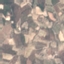
Land use / land cover class: PermanentCrop